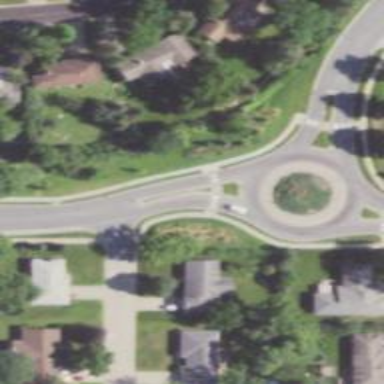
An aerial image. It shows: Tertiary road leading to roundabout.